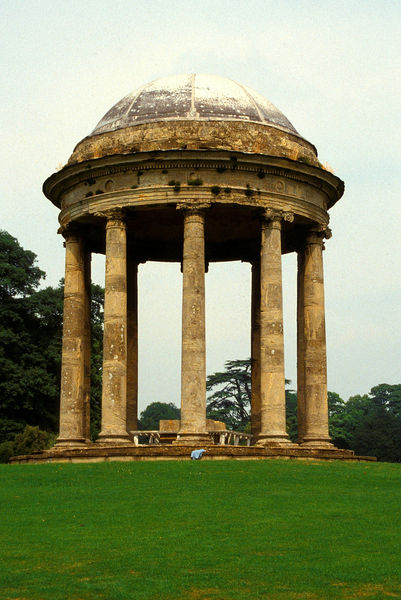
Titel: Rotonda, Gesamtansicht
Künstler: Sir John Vanbrugh
Standort: Stowe, Buckinghamshire
Institution: Stowe Landscape Gardens
Schlagwörter: baum, blau, blätter, himmel, laub, schatten, wasser, weiß, bäume, grün, landschaft, menschen, ocker, hell, hintergrund, kleid, licht, marmor, profil, schwarz, säule, säulen, tisch, dach, gras, park, rasen, tuch, wiese, beige, architektur, kleidung, sockel, stein, hügel, klassizismus, blatt, england, wald, kreis, rund, garten, springbrunnen, himmelblau, bücher, tag, bank, kuppel, immel, staffage, tafel, stufen, hoch, foto, fotografie, photographie, bad, ringe, münchen, denkmal, moos, kupfer, kiosk, architrav, bänke, kapitelle, pantheon, rom, kapitell, photo, flecken, fries, gesims, kiefer, farbfoto, ionisch, griechisch, himel, tempel, monopteros, pavillon, rundtempel, basis, pavillion, englischer garten, aufnahme, moss, gebälk, rondell, schäfte, rotunde, basen, fundament, palladio, rundbau, porta, kassel, gartenhaus, kupel, schäden, wiede, angeplatzt, monopterus, weimar, h, 12